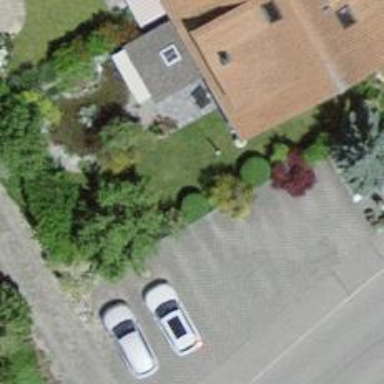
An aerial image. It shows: Parking entrance.